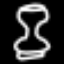
Label: hourglass